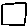
Label: square